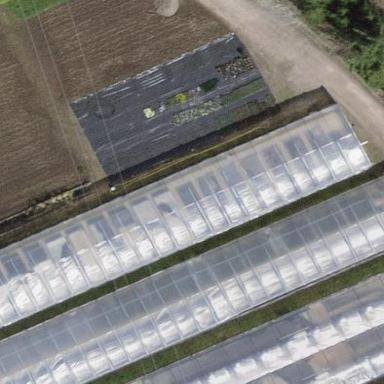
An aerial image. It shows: Greenhouse.